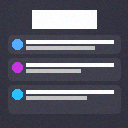
Screen state: on